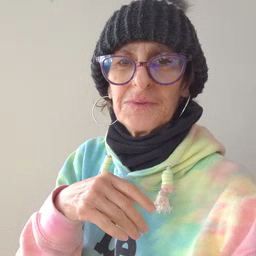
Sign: blue